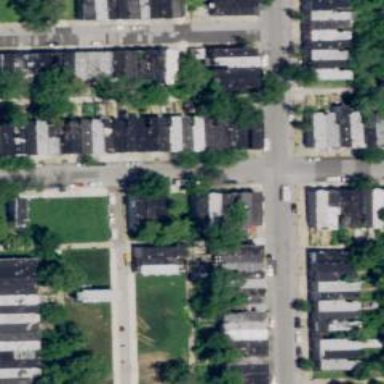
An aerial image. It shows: Alley classified as service road.